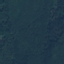
Label: Forest